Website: apple
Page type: address-validator
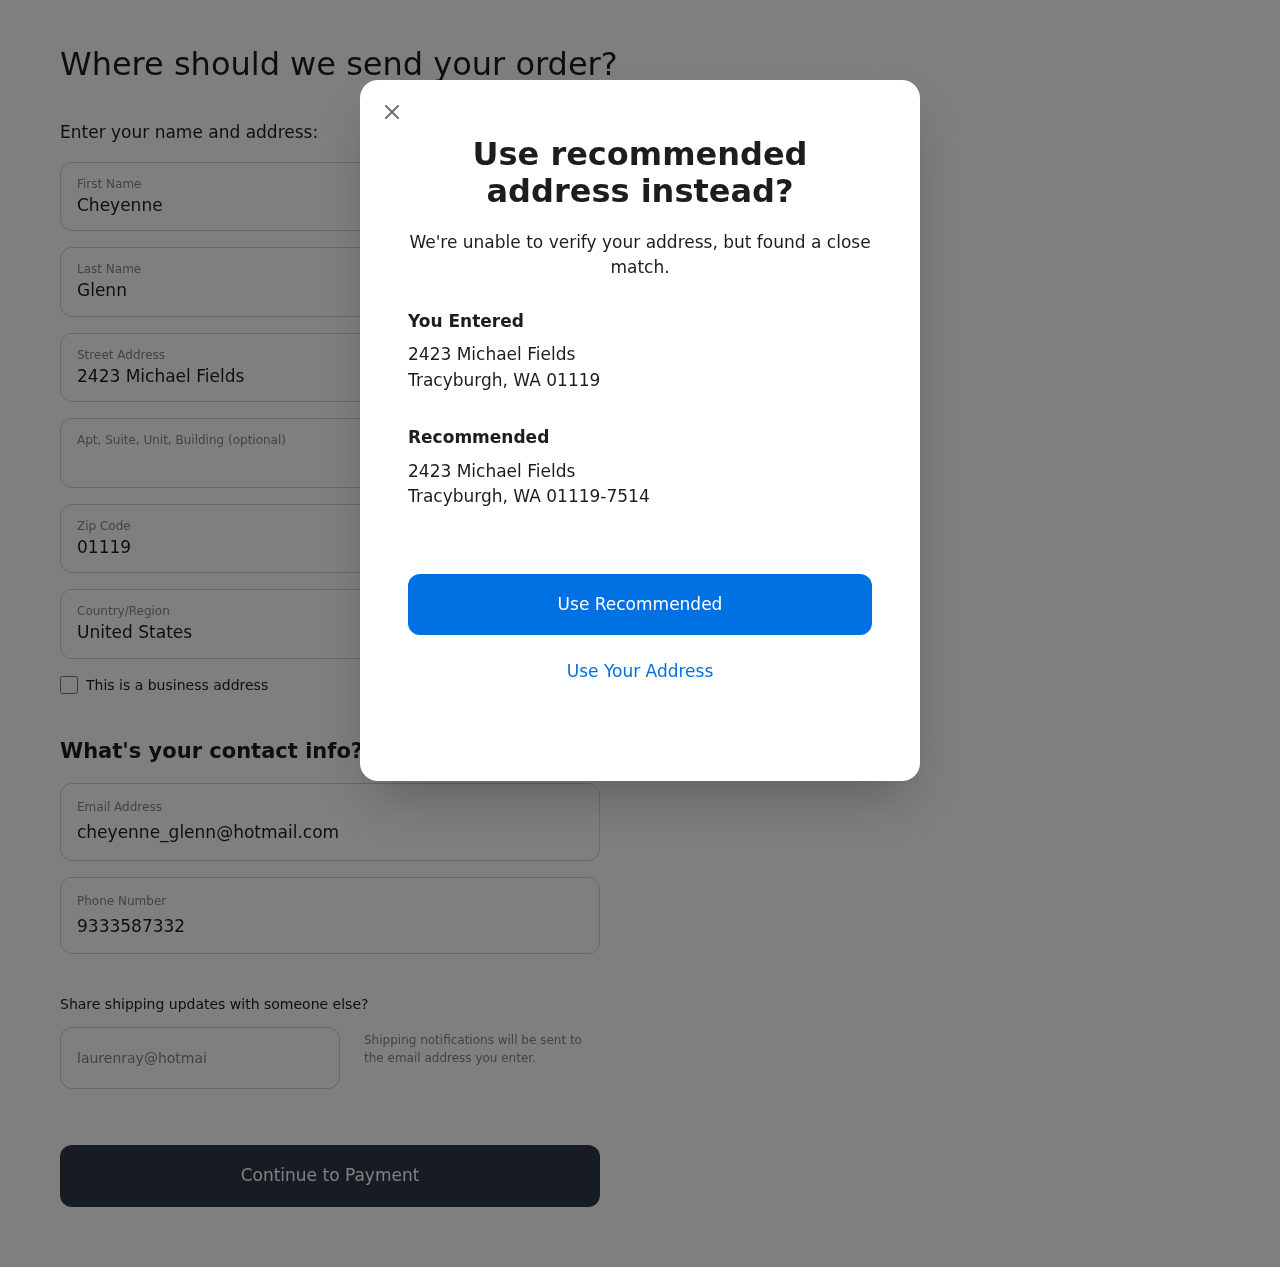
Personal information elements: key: PII_CITY
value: Tracyburgh
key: PII_COUNTRY
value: United States
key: PII_EMAIL
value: cheyenne_glenn@hotmail.com
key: PII_FIRSTNAME
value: Cheyenne
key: PII_GIFT_EMAIL
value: laurenray@hotmail.com
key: PII_LASTNAME
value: Glenn
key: PII_PHONE
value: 9333587332
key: PII_POSTCODE
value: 01119
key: PII_POSTCODE_FULL
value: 01119-7514
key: PII_STATE_ABBR
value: WA
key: PII_STREET
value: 2423 Michael Fields
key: PII_CITY2
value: Tracyburgh
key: PII_STATE_ABBR2
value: WA